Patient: sex F, age 49
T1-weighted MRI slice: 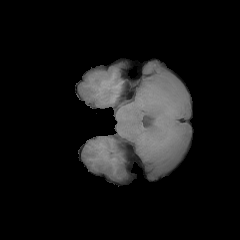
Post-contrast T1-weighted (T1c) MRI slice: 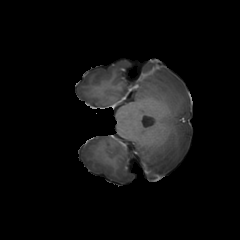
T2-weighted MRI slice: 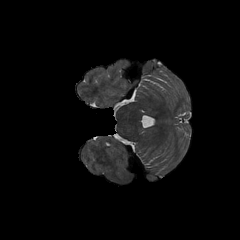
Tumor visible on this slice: no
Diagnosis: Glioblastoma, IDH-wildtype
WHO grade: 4